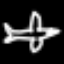
Label: airplane